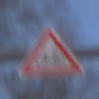
Verkehrszeichen: RadverkehrRechts
Umgebung: Outdoor, Nature
Tageszeit: MorningAfternoon
Wetter: PartlyCloudy
Licht: Natural
Jahreszeit: NotSpecified
Kontrast: HighContrast